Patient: sex F, age 49
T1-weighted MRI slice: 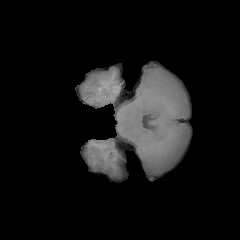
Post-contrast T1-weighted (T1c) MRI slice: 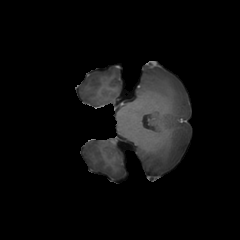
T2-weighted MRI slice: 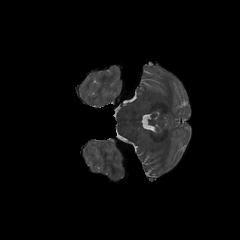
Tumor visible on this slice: no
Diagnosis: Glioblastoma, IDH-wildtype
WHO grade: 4